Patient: sex M, age 79
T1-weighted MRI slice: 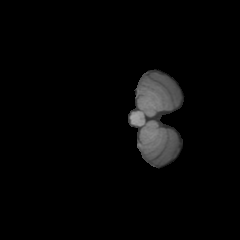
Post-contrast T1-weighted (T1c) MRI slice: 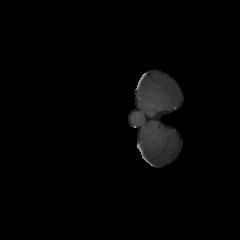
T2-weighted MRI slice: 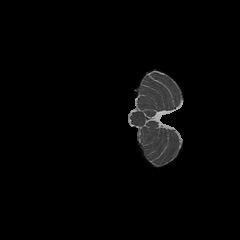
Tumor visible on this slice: no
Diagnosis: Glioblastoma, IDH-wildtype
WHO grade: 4